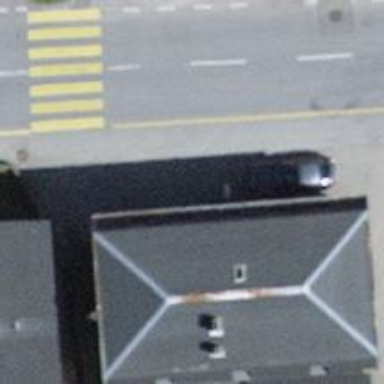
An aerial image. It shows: Post box.